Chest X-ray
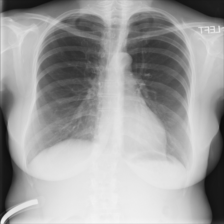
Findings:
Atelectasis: negative
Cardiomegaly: negative
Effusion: negative
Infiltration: positive
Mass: negative
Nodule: negative
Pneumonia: negative
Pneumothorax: negative
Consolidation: negative
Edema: negative
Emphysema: negative
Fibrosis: negative
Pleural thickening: negative
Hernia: negative